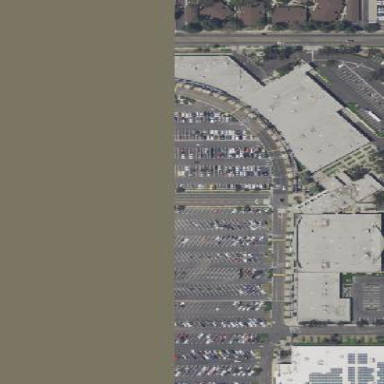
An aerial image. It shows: Retail area.